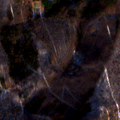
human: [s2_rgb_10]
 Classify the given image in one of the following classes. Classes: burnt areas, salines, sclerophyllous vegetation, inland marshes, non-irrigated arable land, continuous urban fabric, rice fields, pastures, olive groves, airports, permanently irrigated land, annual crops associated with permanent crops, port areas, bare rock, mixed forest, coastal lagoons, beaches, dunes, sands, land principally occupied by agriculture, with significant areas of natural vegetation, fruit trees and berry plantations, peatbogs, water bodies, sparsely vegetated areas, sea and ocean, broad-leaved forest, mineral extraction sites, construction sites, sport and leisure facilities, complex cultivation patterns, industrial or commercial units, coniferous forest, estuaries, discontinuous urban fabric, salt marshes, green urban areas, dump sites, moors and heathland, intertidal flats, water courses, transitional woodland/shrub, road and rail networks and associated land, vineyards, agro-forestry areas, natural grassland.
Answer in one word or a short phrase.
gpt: broad-leaved forest, mixed forest